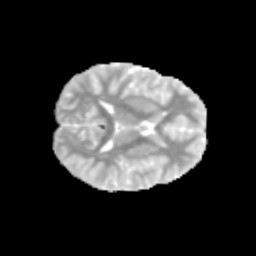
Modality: MD
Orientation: axial
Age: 12
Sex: male
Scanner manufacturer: siemens
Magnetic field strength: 3 T
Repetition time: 3.8 s
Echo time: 0.07 s